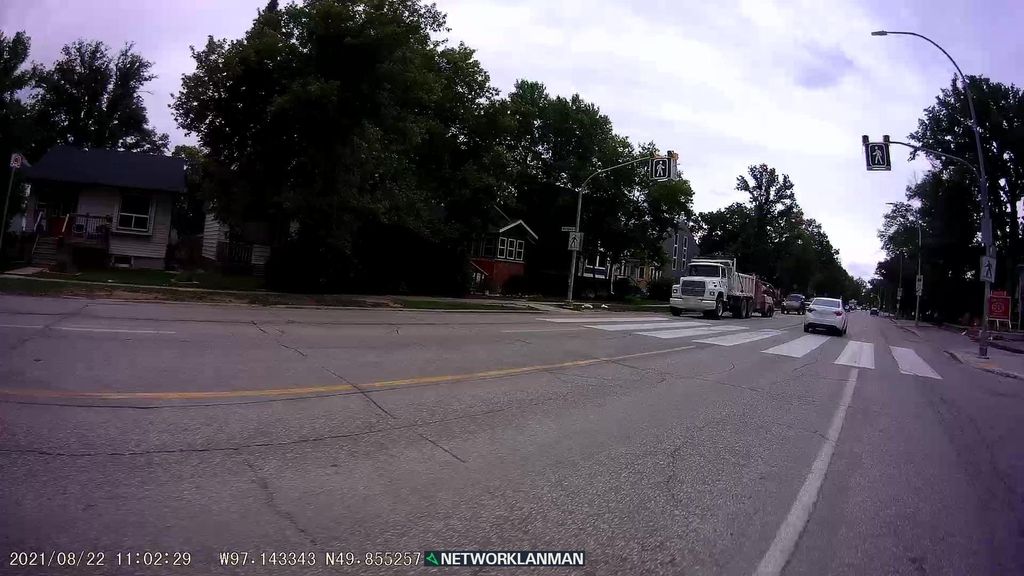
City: winnipeg